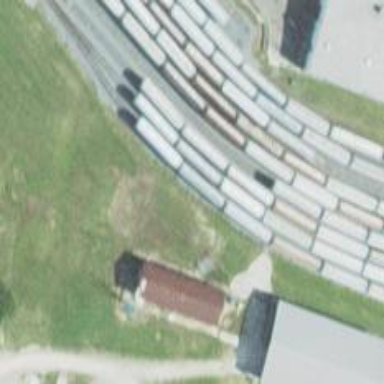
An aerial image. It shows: Rail spur service.